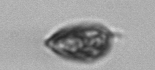
Label: Prorocentrum_triestinum